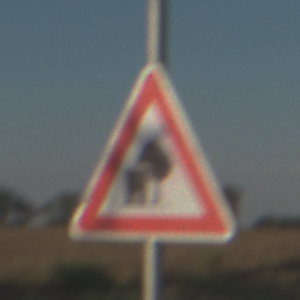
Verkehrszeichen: UnzureichendesLichtraumprofil
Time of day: SunriseSunset
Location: Outdoor (Nature)
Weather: Clear
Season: NotSpecified
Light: Natural